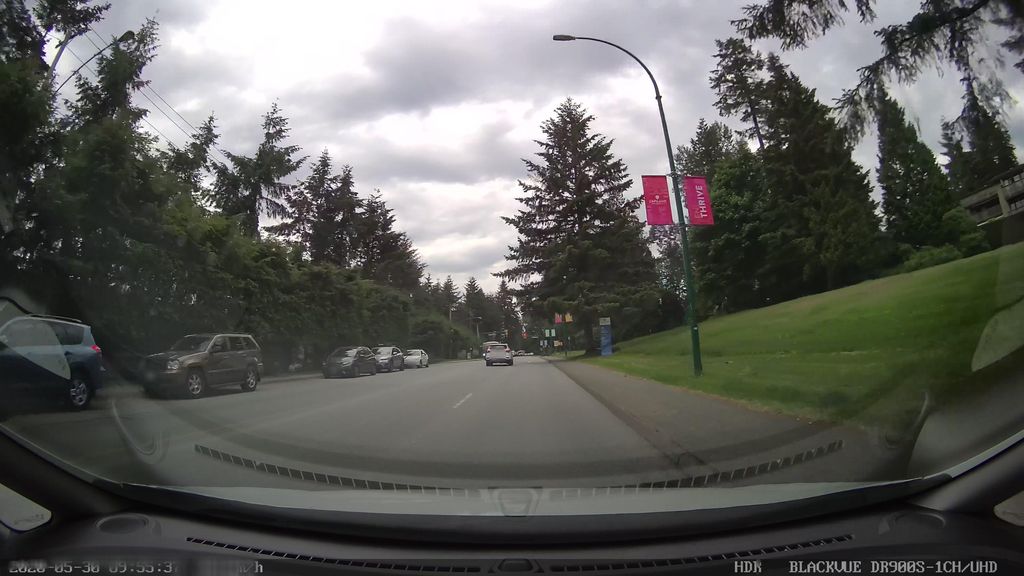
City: vancouver